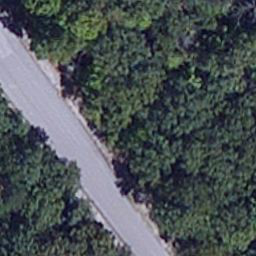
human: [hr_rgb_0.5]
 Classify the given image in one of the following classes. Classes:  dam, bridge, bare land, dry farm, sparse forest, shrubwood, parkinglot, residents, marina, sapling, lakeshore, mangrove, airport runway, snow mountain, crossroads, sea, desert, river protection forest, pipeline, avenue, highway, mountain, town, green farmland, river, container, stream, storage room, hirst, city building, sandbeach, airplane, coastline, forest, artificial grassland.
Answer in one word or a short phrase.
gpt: avenue